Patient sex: M
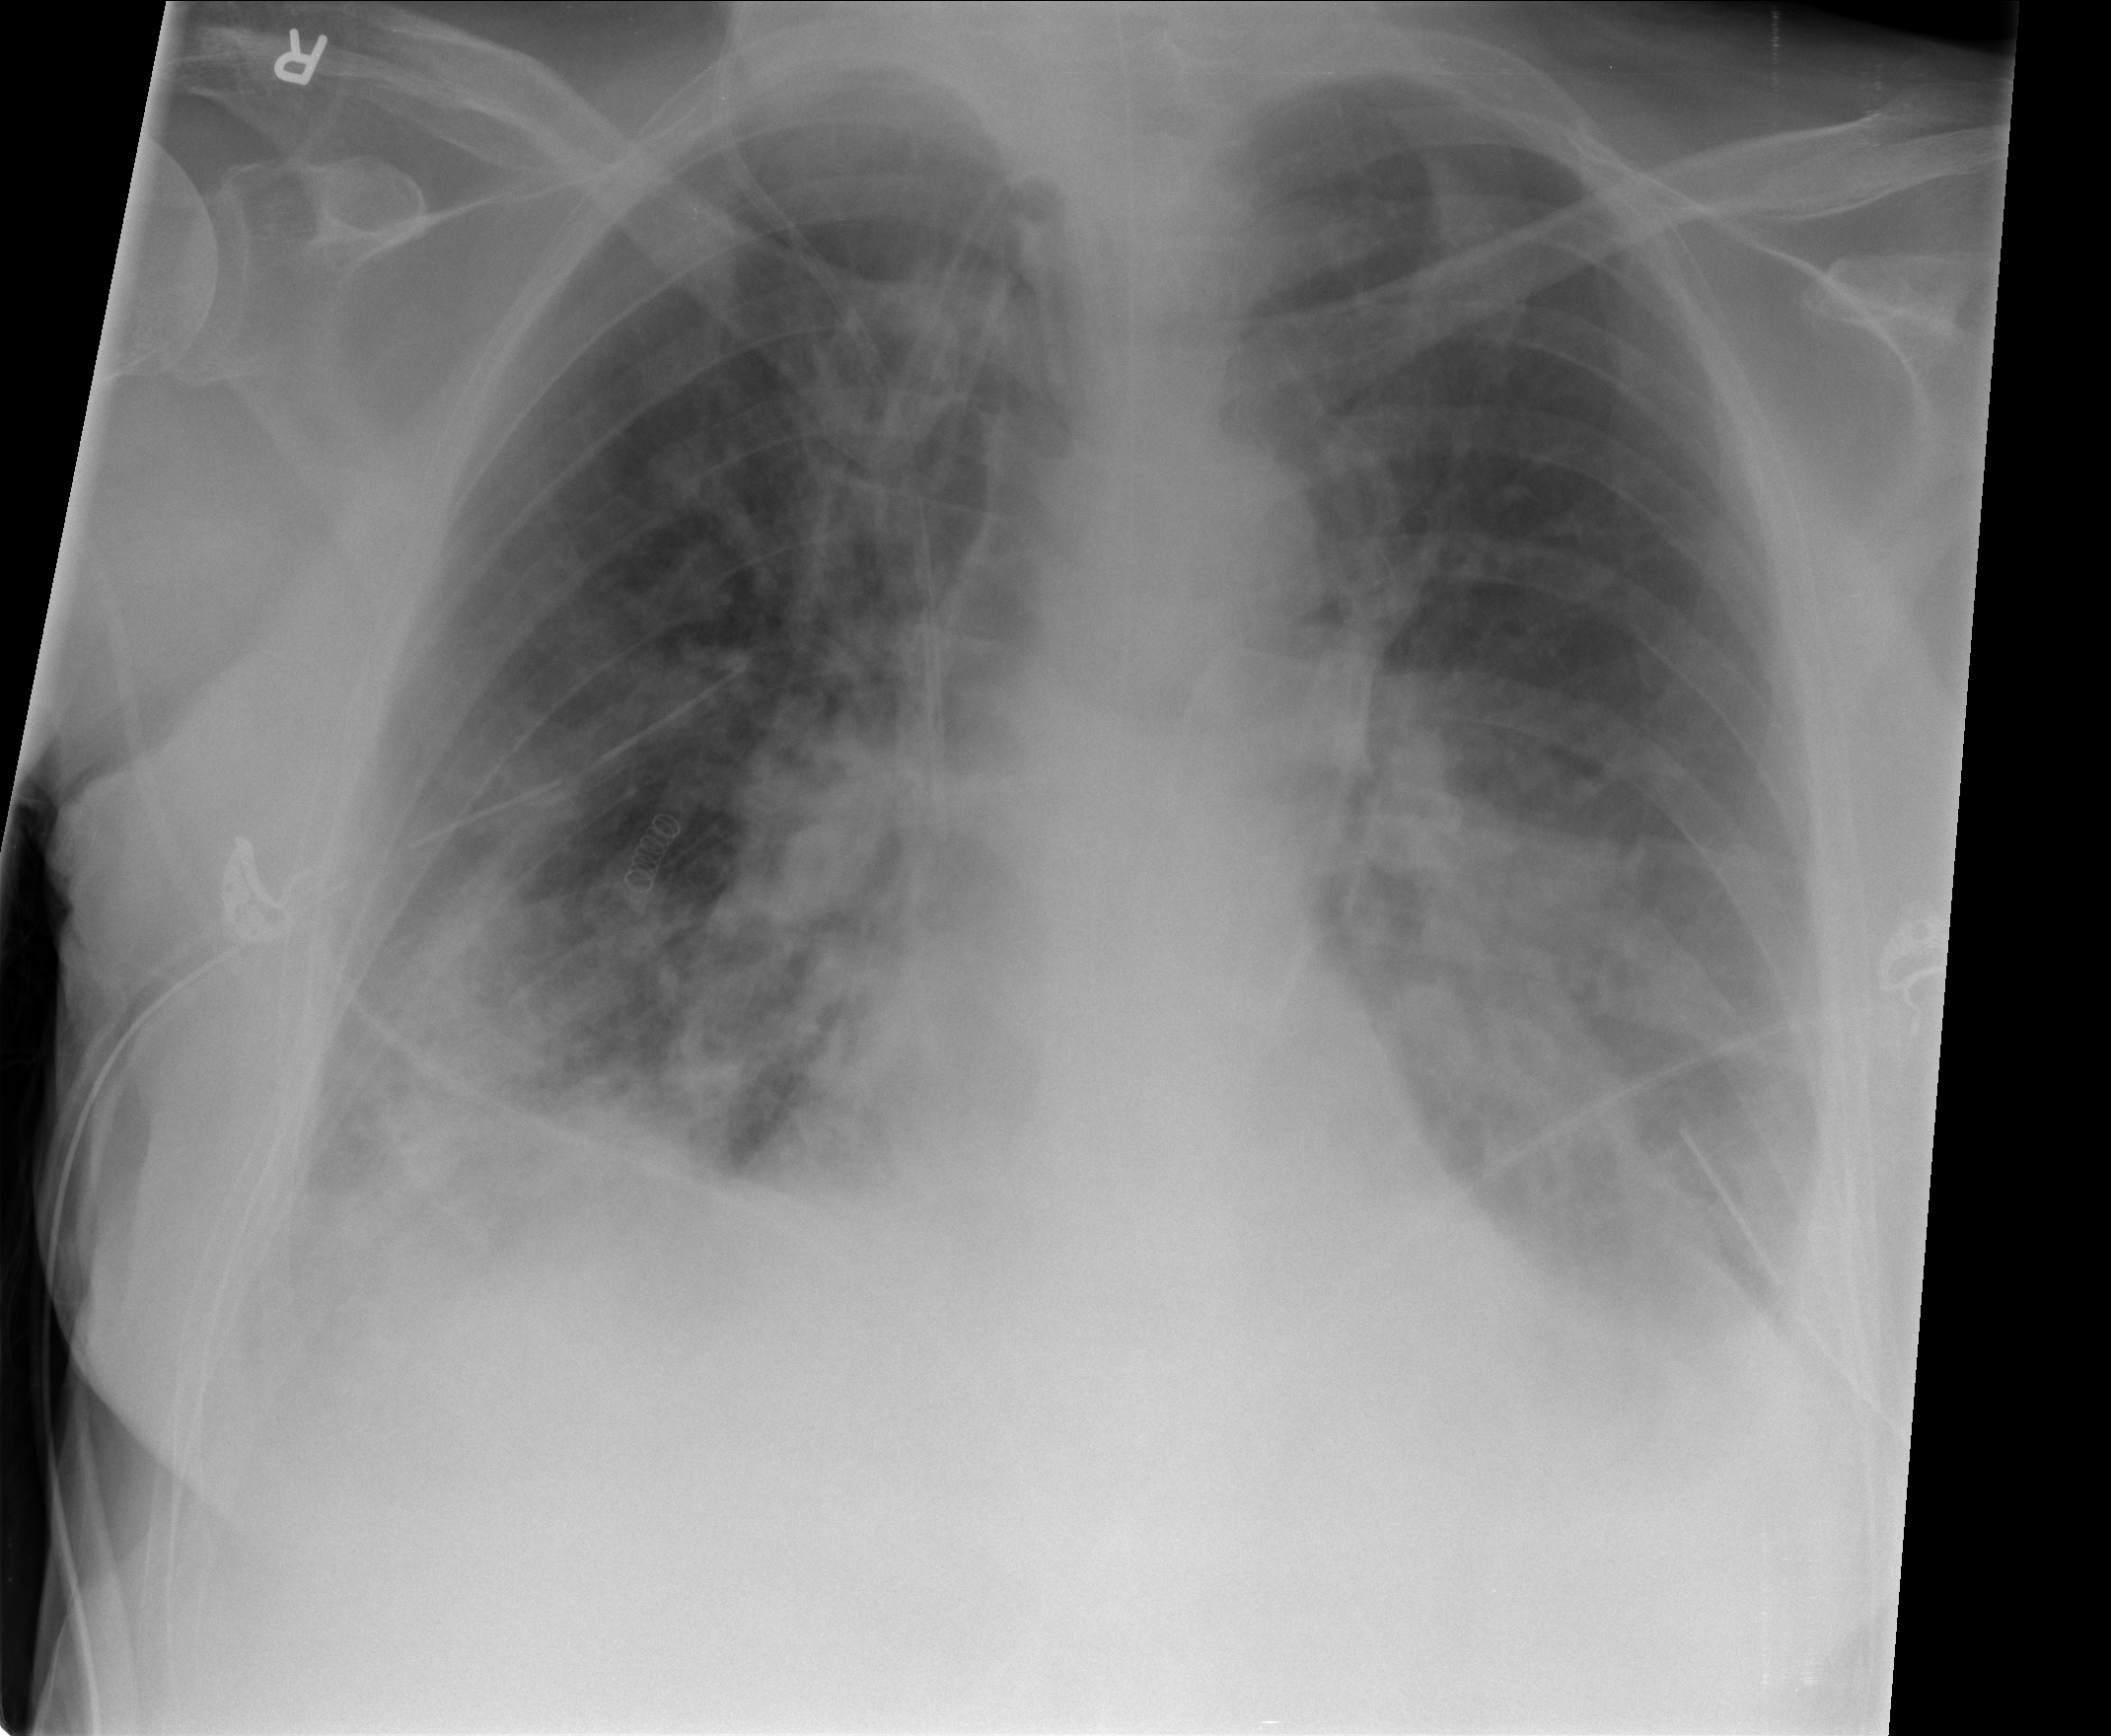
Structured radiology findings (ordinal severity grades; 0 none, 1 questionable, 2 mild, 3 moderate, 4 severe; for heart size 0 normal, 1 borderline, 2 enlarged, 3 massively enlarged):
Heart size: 1
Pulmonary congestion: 3
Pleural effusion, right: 2
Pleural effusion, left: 2
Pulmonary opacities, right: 3
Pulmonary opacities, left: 2
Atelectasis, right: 3
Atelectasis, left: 2